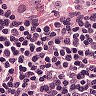
Metastatic tissue present: no